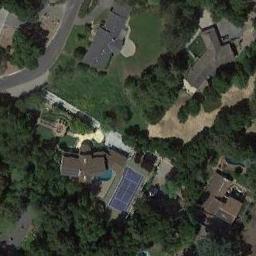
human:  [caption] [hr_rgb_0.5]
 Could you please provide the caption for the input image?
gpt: Many trees are around the tennis court .

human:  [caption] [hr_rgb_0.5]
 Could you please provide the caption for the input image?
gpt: The four tennis courts are blue in the middle and red in the surroundings .

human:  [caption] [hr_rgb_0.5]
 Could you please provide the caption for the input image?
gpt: The tennis court is on the grass next to some buildings and trees .

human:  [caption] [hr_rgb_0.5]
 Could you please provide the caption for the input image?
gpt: Buildings and tennis courts are surrounded by trees .

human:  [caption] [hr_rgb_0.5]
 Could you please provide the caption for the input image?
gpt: There are many green trees around the tennis court .